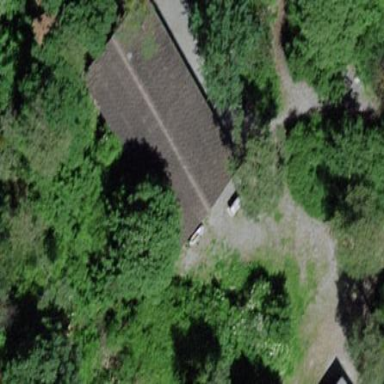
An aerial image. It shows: View of roof of building.